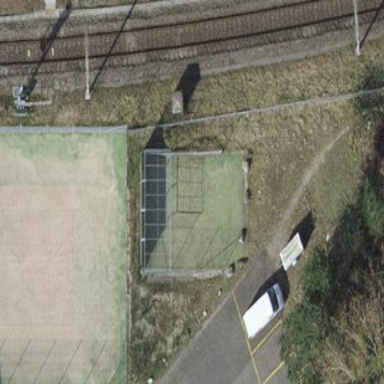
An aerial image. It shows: Practice pitch for tennis with tennis wall for training purposes.